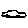
Label: car